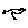
Label: bird